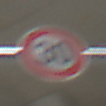
Verkehrszeichen: Geschwindigkeit30
Umgebung: Roofed, Urban
Tageszeit: Midday
Wetter: Overcast
Licht: Artificial
Jahreszeit: NotSpecified
Kontrast: MediumContrast